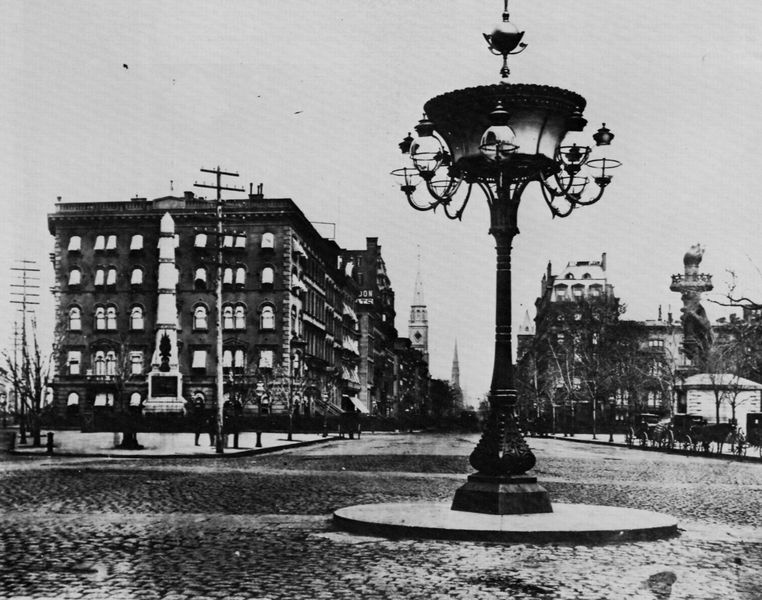
Titel: Der Arm der Freiheitsstatue am Madison Square in New York
Künstler: Amerikanischer Photograph
Schlagwörter: fuß, bäume, kirchturm, stadt, fenster, frankreich, grau, lampe, lampen, laterne, paris, schwarz, straße, weiss, gebäude, haus, park, schirm, schnee, spitze, häuser, kirche, insel, schön, turm, lampenschirm, fassade, pflaster, mast, allee, winter, platz, beleuchtung, masten, strom, kronleuchter, foto, fotografie, photographie, eisen, berlin, türme, strommast, denkmal, kreuzung, kopfsteinpflaster, pflastersteine, schwarzweiß, kugel, photo, obelisk, straßenlaterne, historismus, usa, globus, bau, kandelaber, maibaum, monument, straßenkreuzung, stromleitung, strommasten, historistisch, eklektizistisch, verkehrsinsel, elektrizität, dekoriert, kichtürme, ddr, freiheitsstatue, fakel, elektrifizierung, deutschlans